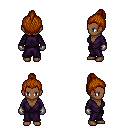
a pixel art fantasy rpg character, female body template, human, dark skin, purple robe, gold greaves, brunette short topknot hairstyle, metal gloves, four views (front, back, left, right), 2x2 character sprite sheet, small pixel art, hard edges, no anti-aliasing